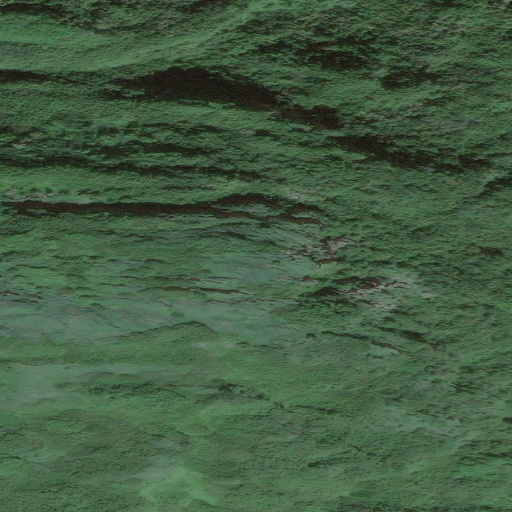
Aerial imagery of mountain in Alaska named The Peninsula containing only unknown